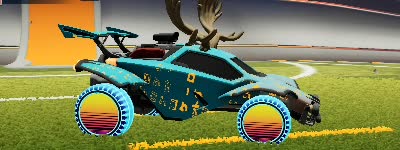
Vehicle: octane